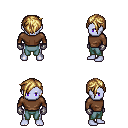
a pixel art fantasy rpg character, male body template, dark elf, purple skin, brown long-sleeve shirt, teal pants, blonde pixie cut hairstyle, metal gloves, four views (front, back, left, right), 2x2 character sprite sheet, small pixel art, hard edges, no anti-aliasing